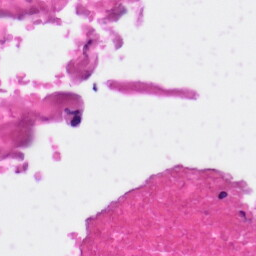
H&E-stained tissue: Skin